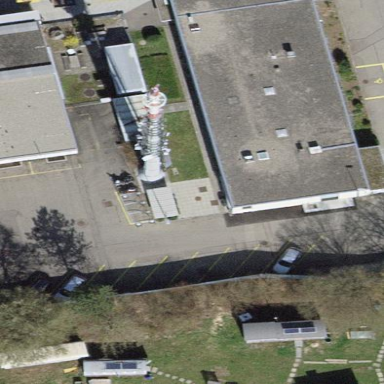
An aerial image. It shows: Police building.